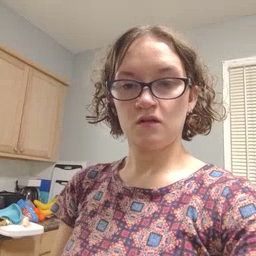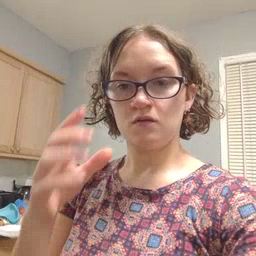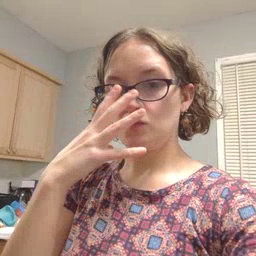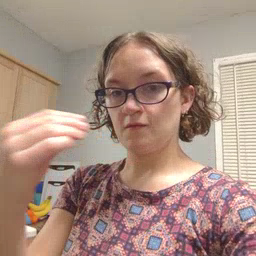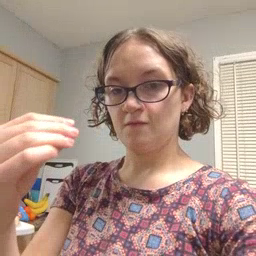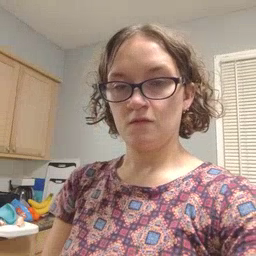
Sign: wolf